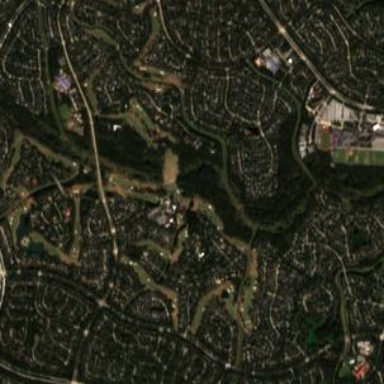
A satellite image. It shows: Golf course surrounded by greenery.